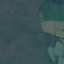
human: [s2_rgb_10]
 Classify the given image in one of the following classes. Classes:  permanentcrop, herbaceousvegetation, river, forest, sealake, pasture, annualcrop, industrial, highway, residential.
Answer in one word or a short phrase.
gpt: Pasture